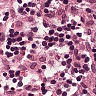
Metastatic tissue present: no